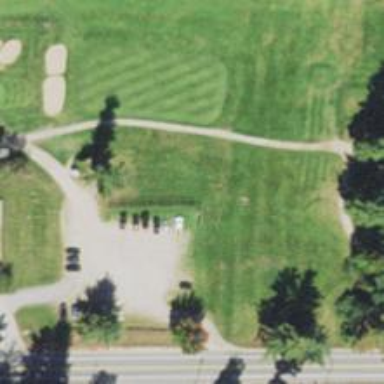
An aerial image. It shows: Service road used as golf cart path.